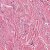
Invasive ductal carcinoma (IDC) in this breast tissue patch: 0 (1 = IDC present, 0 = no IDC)